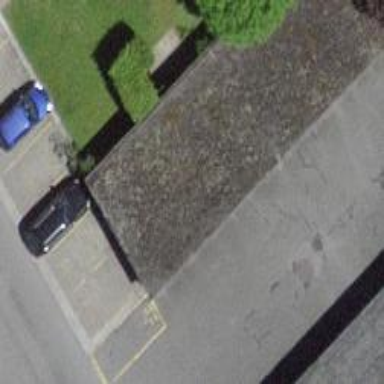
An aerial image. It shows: Garage.